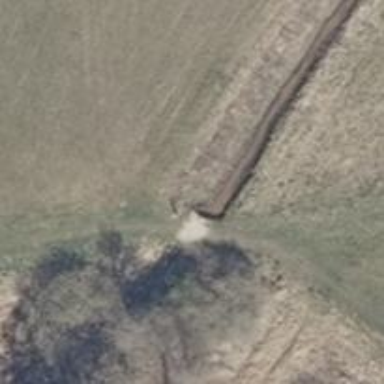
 and it is classified as grade5 tracktype."